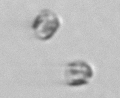
Label: Thalassiosira_sp_aff_mala